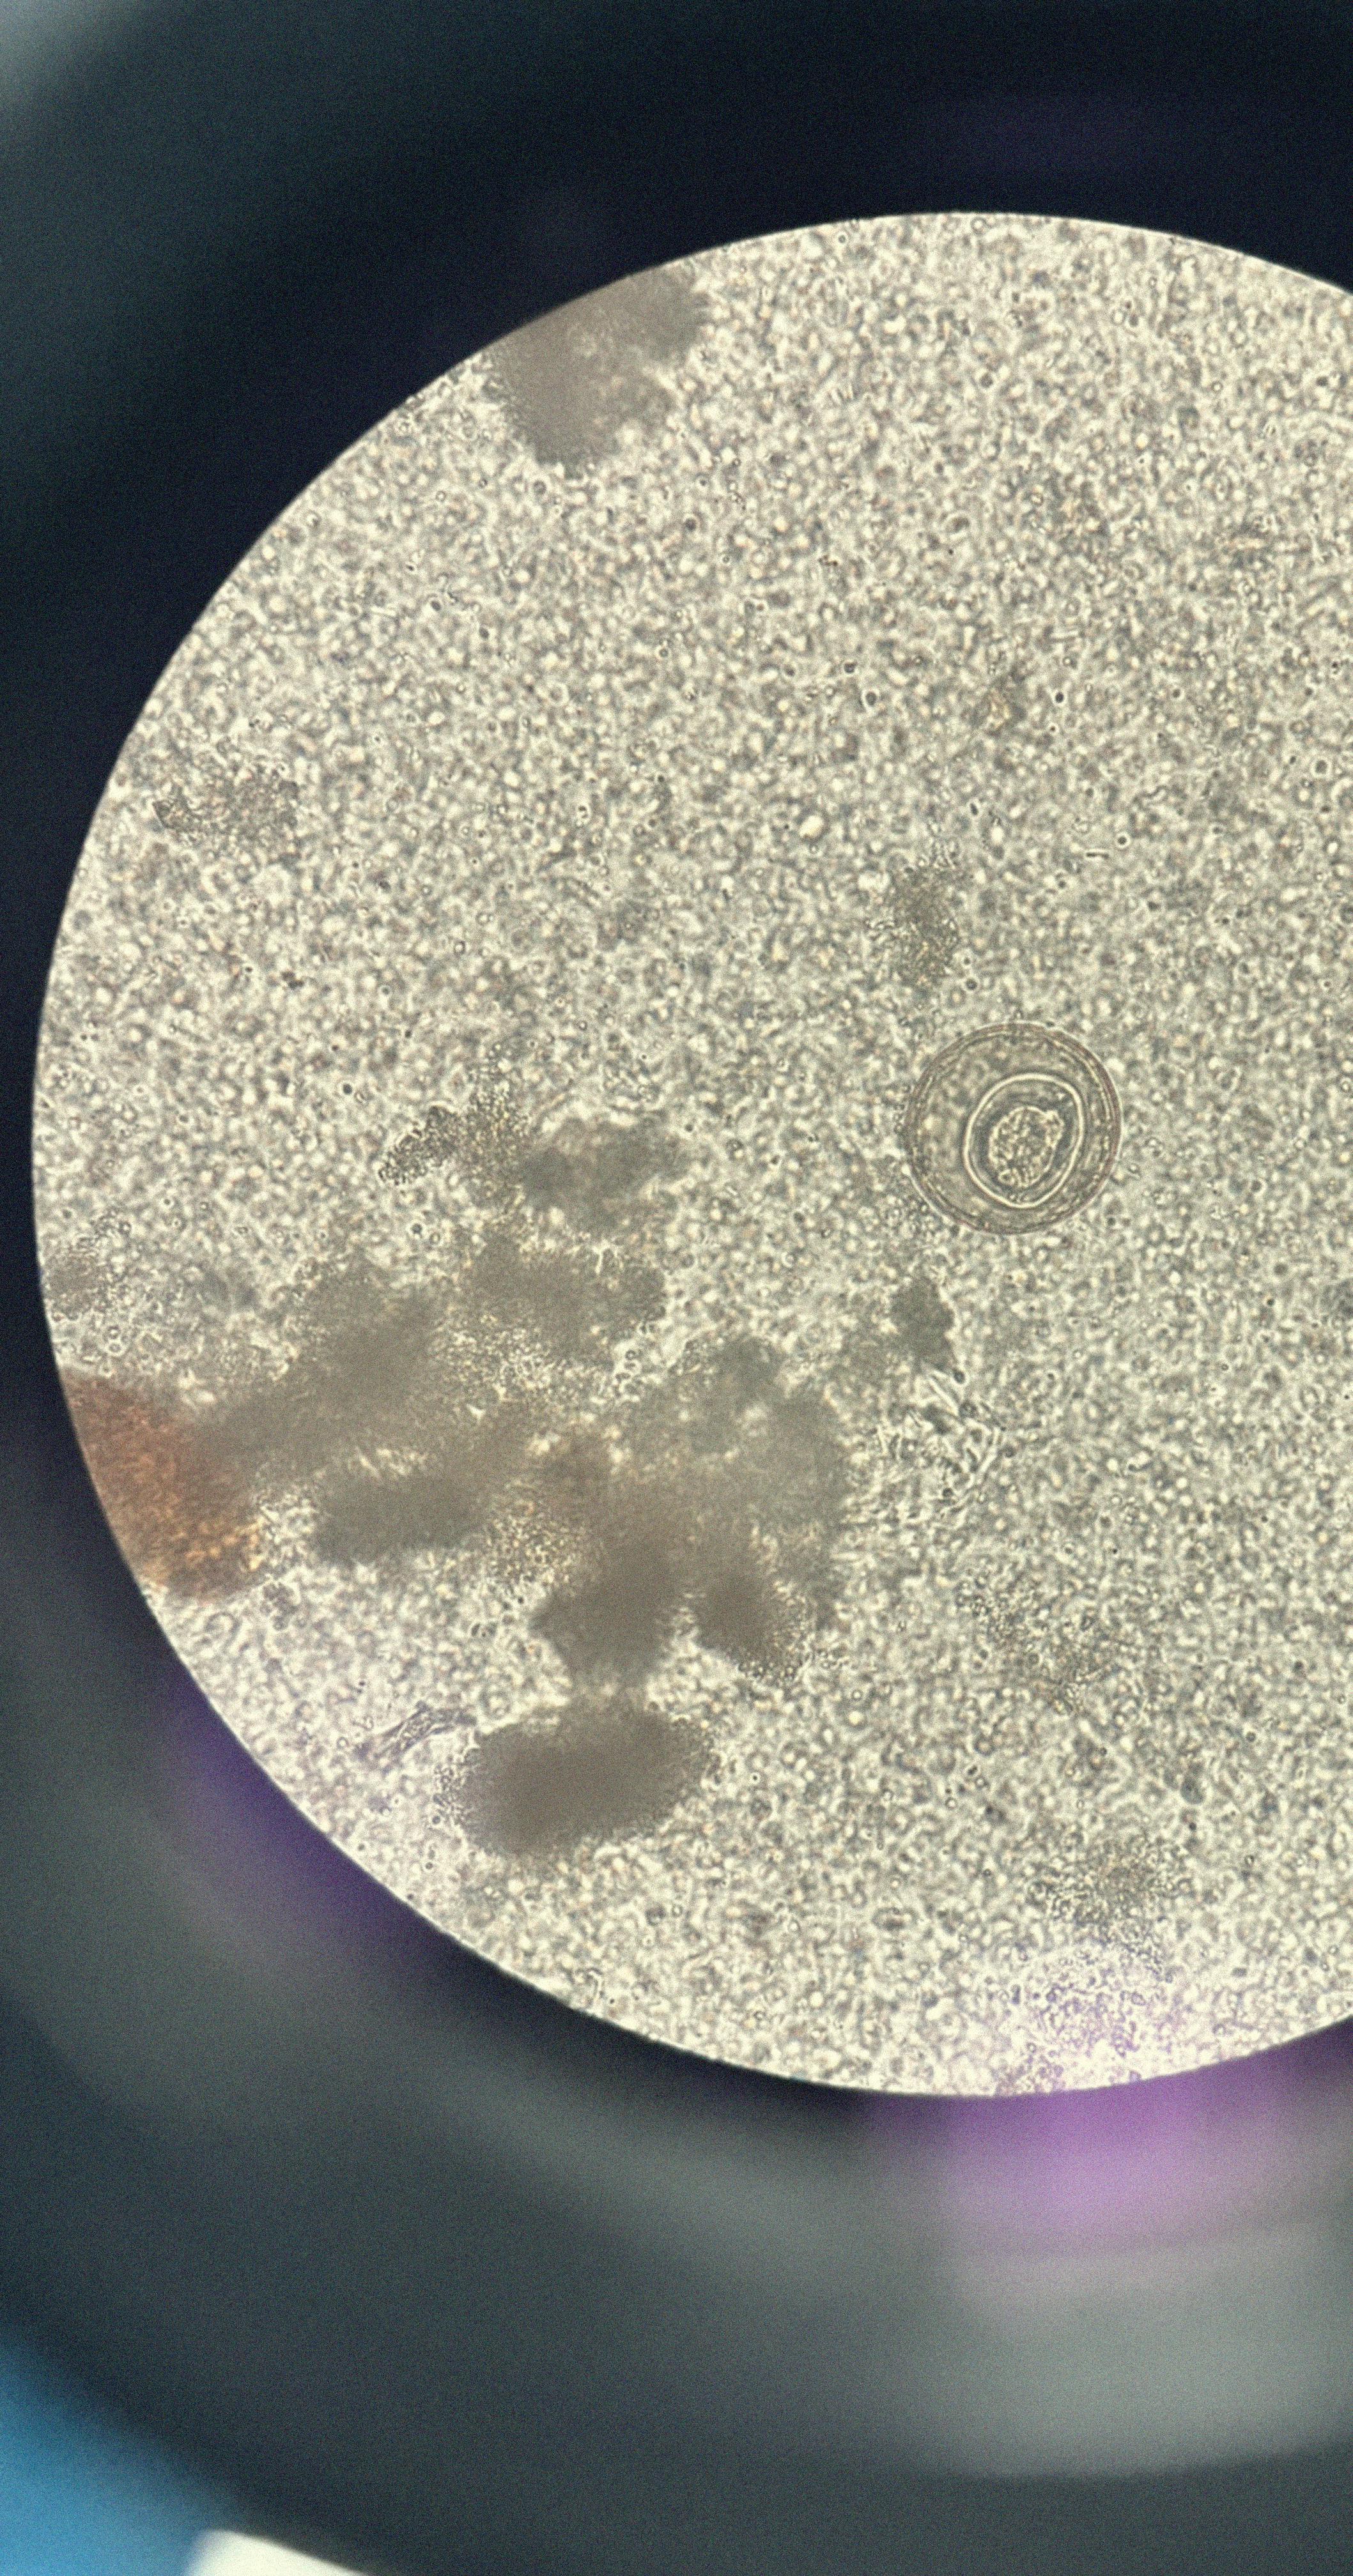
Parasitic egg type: Hymenolepis diminuta